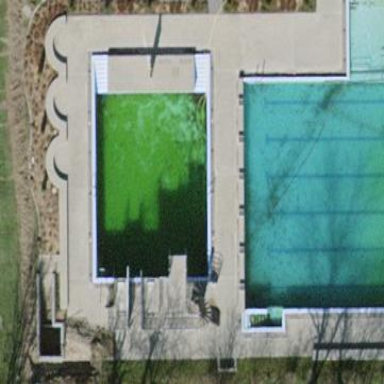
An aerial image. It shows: Swimming pool located in leisure land.